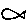
Label: fish